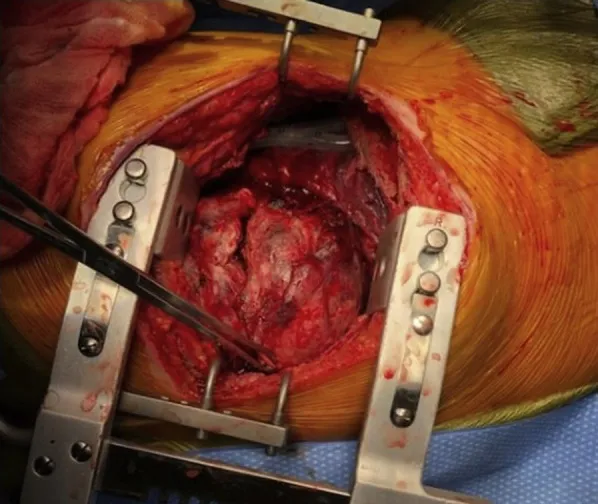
Intra-operative finding: large tumor occupying right hemithorax.
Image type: medical_photograph (other_medical_photograph)